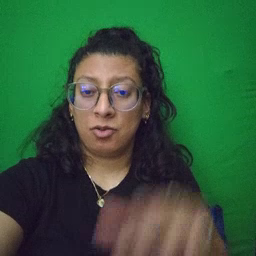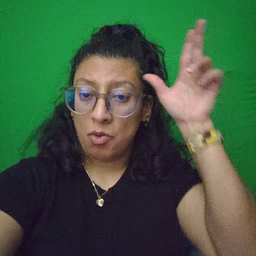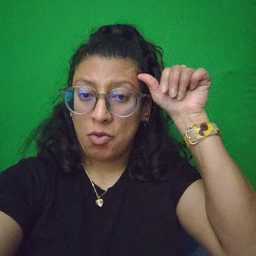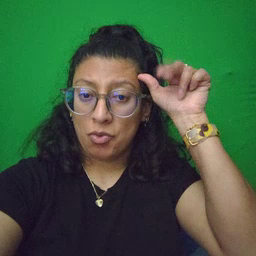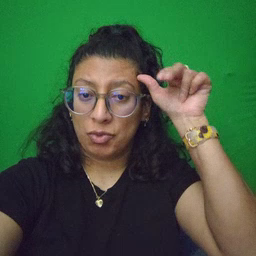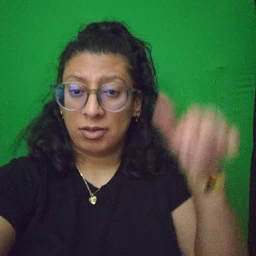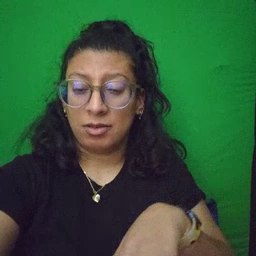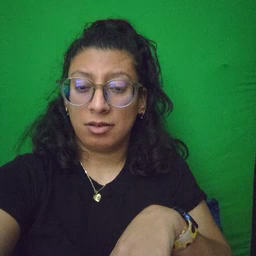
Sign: horse